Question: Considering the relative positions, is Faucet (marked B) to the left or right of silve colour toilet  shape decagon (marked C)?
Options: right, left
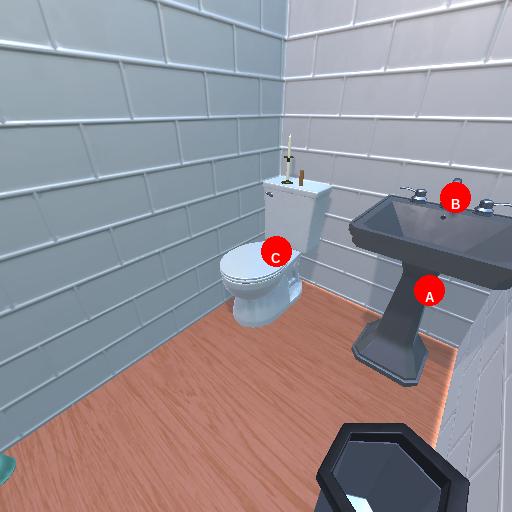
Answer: right